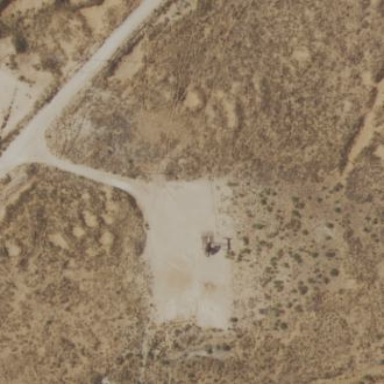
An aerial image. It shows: Wellsite surrounded by sand.